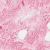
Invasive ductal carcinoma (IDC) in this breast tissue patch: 0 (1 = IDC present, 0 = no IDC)